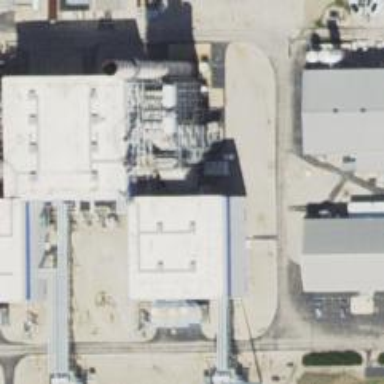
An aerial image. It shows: Gas-powered generator.